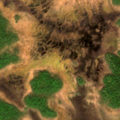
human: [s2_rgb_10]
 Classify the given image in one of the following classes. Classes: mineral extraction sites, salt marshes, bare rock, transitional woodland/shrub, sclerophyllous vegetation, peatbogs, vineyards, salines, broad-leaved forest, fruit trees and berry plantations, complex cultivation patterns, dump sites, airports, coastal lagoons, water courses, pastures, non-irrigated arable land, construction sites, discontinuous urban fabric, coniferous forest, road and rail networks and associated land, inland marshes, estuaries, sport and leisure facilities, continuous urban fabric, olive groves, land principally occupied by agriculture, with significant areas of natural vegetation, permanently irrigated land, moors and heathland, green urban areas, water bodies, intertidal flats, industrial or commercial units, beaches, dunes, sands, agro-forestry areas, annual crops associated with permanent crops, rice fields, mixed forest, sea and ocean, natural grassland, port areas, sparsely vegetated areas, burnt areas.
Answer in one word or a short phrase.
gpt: mixed forest, peatbogs